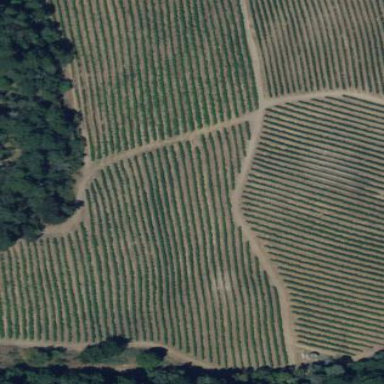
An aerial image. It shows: Vineyard with grape crops.